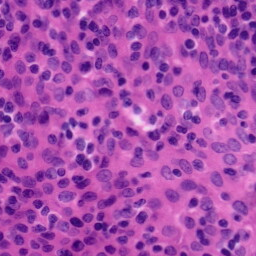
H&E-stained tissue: Tonsil